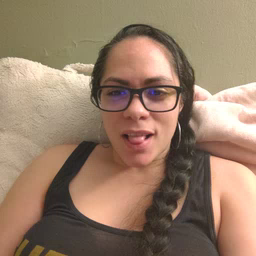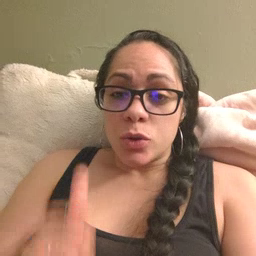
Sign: tomorrow